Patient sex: M
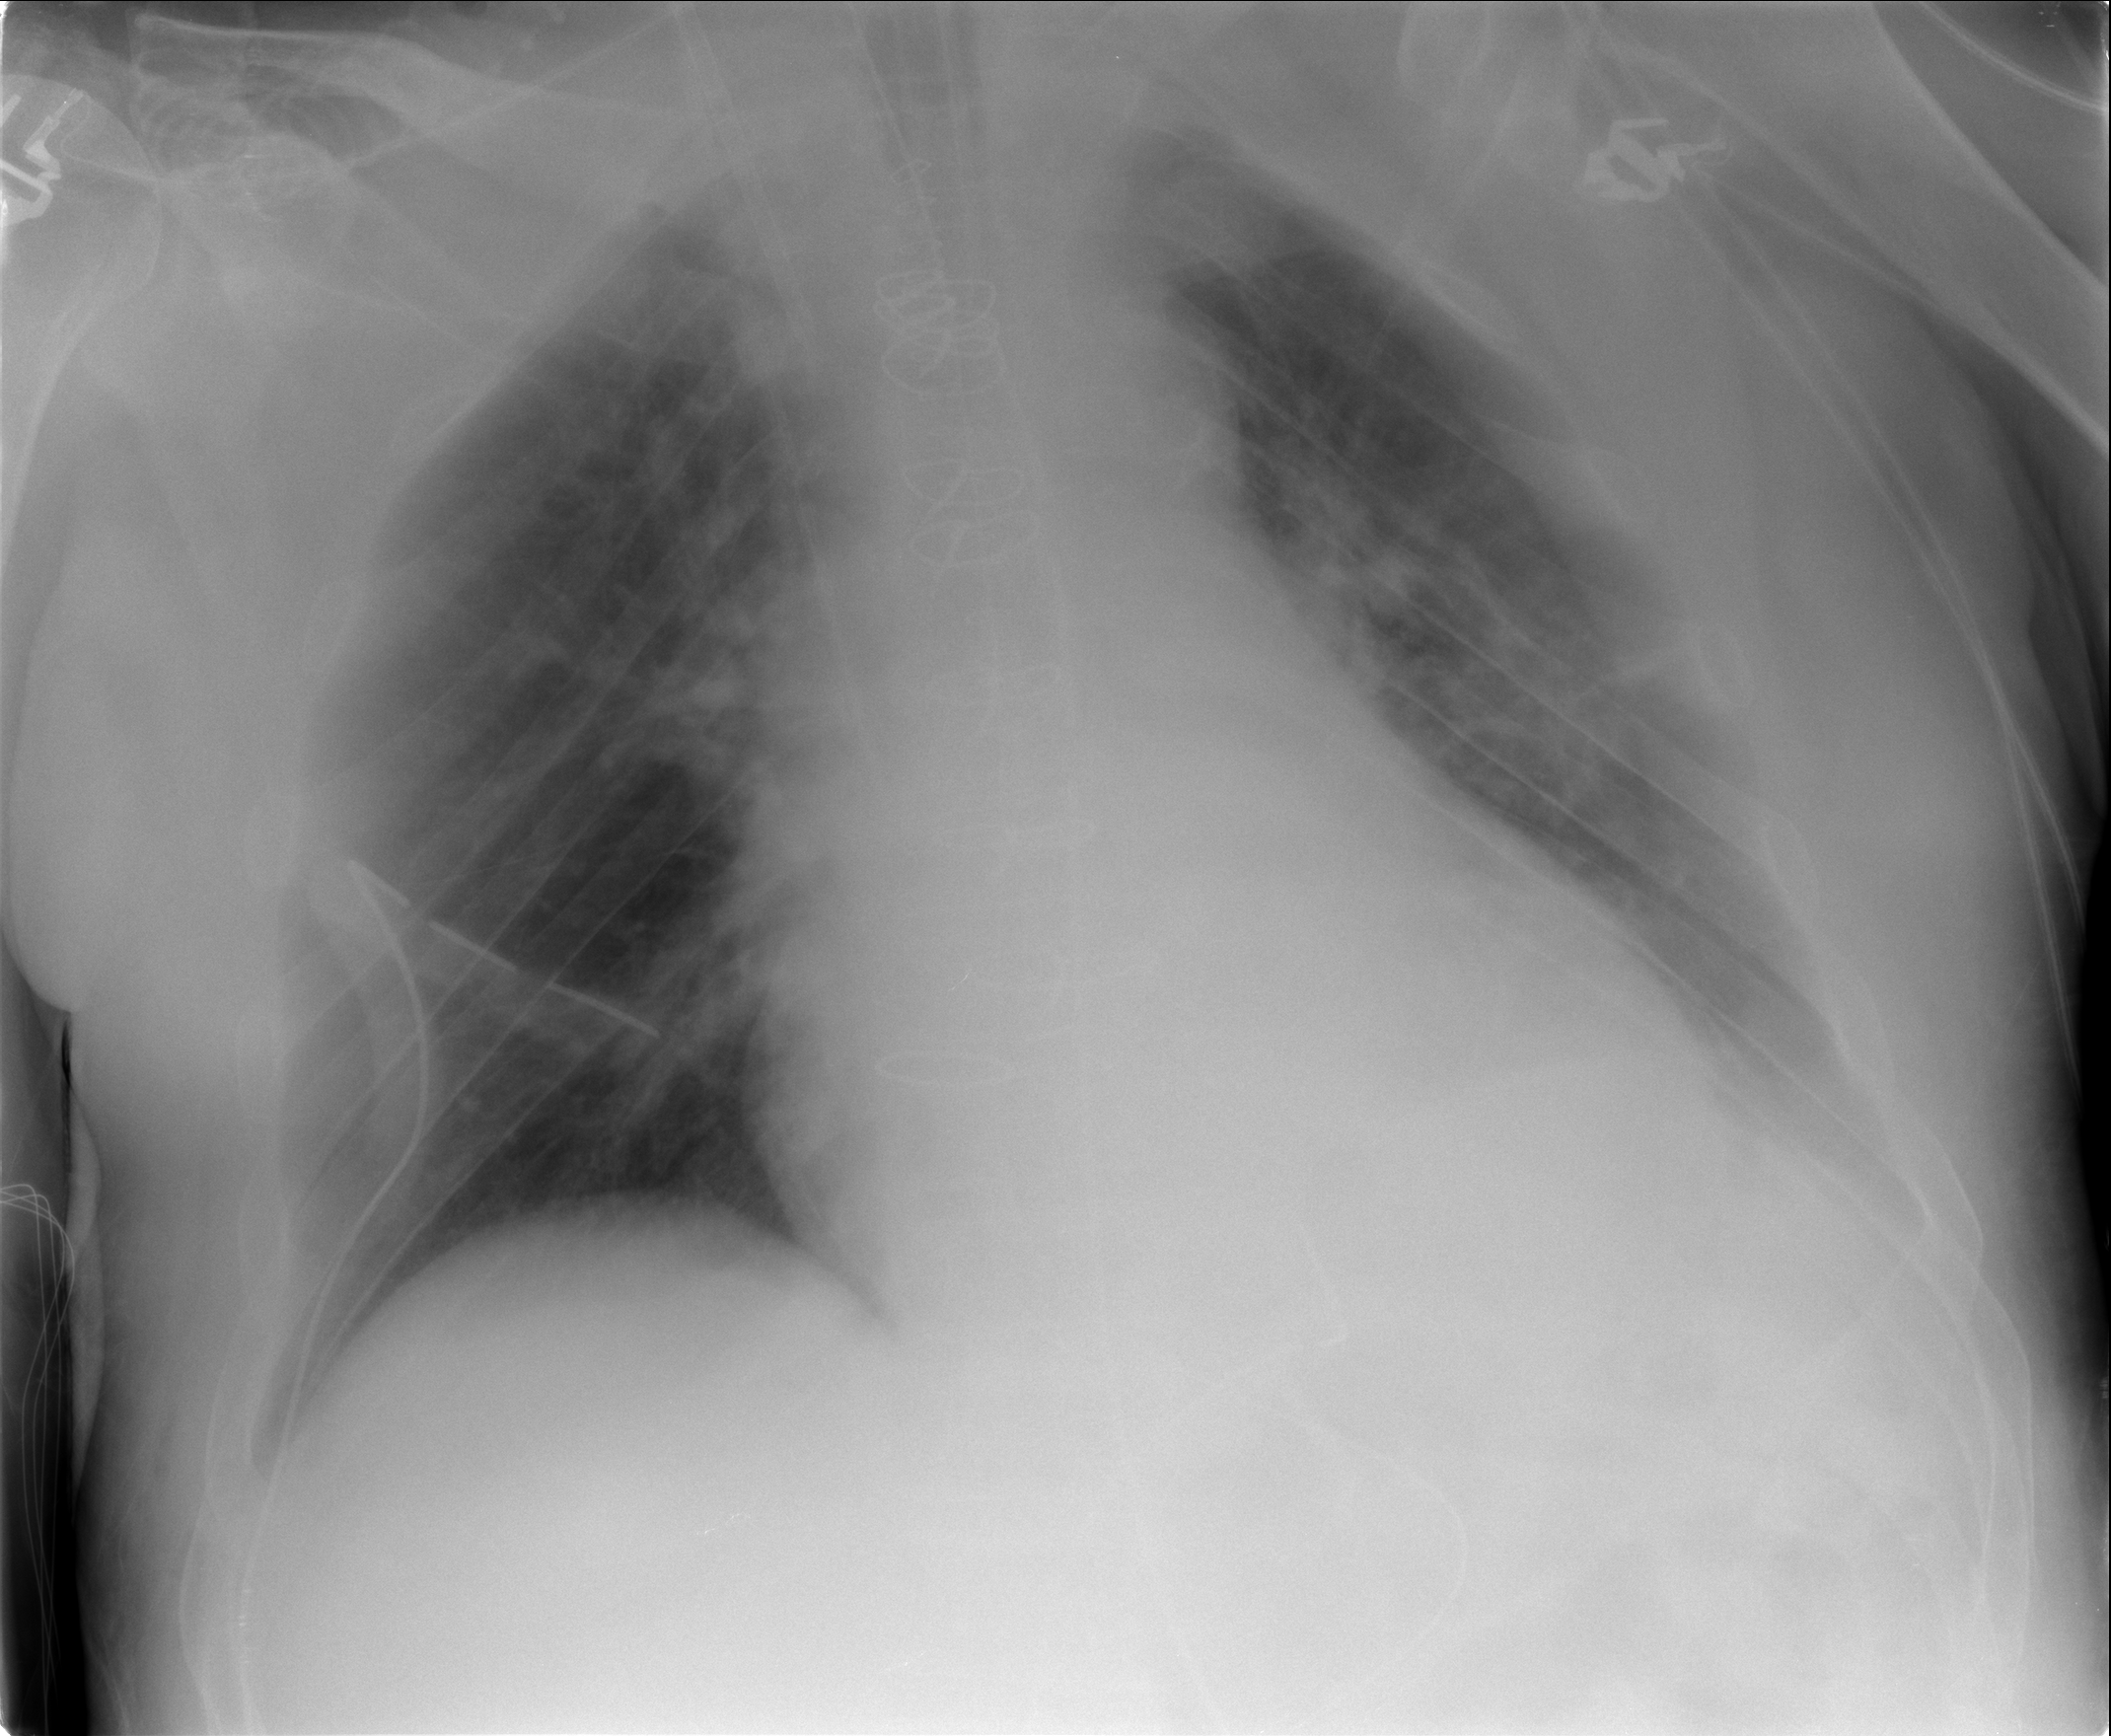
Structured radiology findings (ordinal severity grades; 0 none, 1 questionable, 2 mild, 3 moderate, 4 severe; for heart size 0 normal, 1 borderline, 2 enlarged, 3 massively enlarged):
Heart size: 1
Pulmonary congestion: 2
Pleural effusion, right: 0
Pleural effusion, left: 2
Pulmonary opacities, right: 0
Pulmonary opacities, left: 2
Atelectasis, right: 0
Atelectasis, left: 2